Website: bh-photo
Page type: address-validator
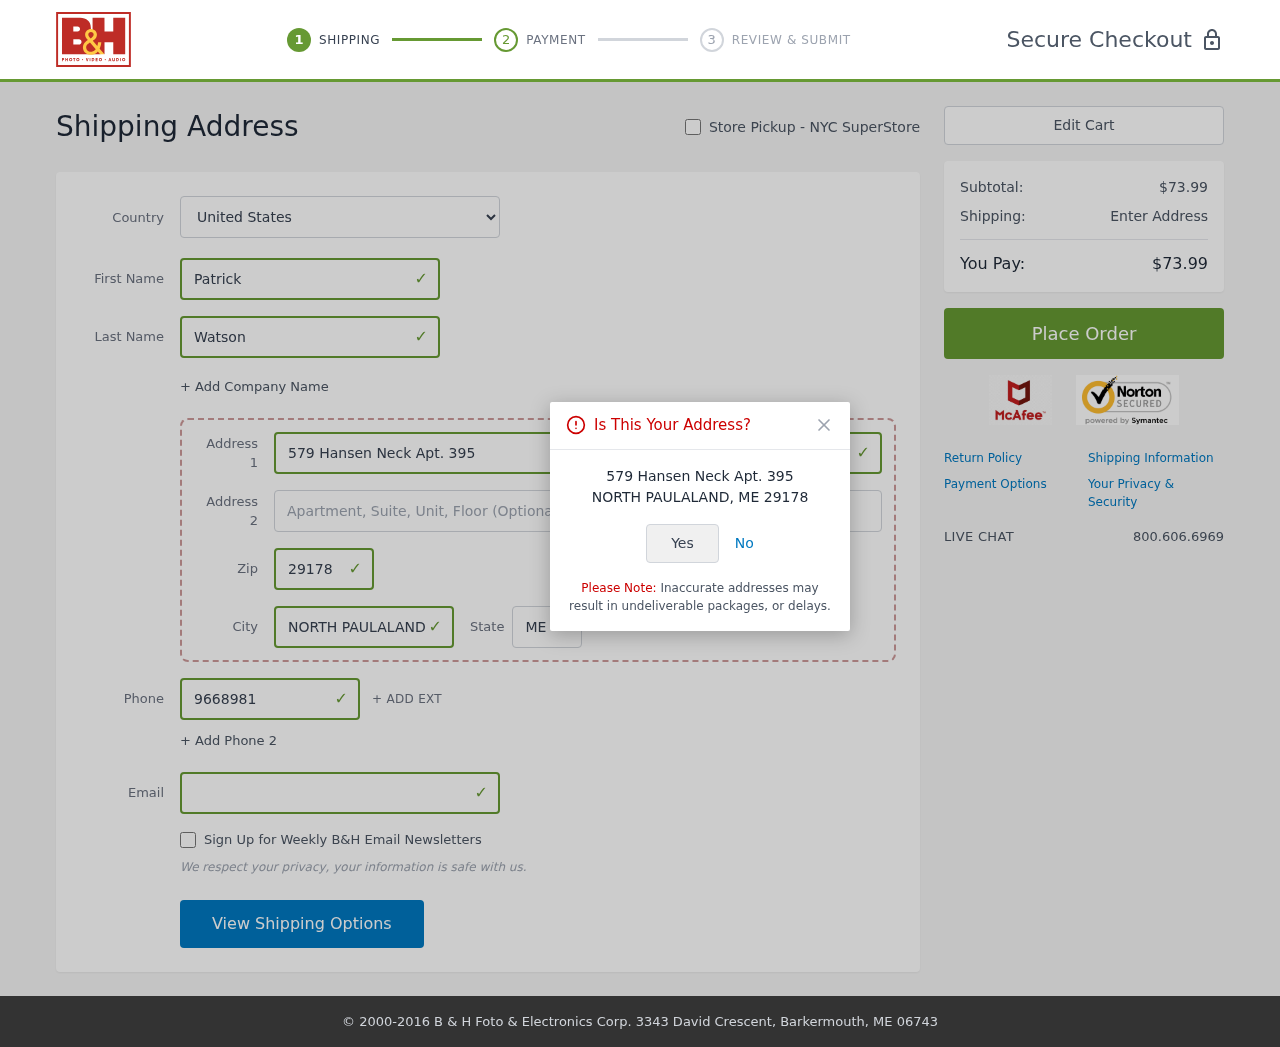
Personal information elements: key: PII_CITY
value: North Paulaland
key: PII_COUNTRY
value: United States
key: PII_EMAIL
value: patrick_watson@gmail.com
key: PII_FIRSTNAME
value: Patrick
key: PII_LASTNAME
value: Watson
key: PII_PHONE
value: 9668981912
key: PII_POSTCODE
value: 29178
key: PII_STATE_ABBR
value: ME
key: PII_STREET
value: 579 Hansen Neck Apt. 395
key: PII_CITY_CONFIRM
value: NORTH PAULALAND
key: PII_POSTCODE_FULL
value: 29178
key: PII_POSTCODE_NUMERIC
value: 29178
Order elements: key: ORDER_SUBTOTAL
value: $73.99
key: ORDER_TOTAL
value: $73.99